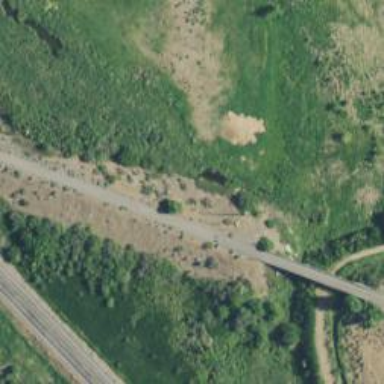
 now serving as cycleway. The railway has been repurposed into rail-trail."